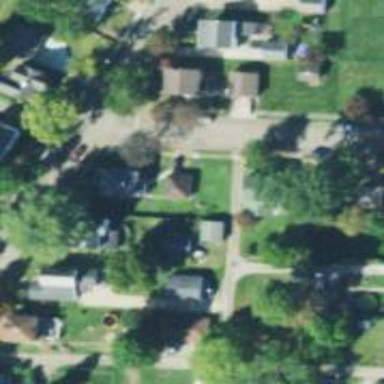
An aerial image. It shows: Alley classified as service road.